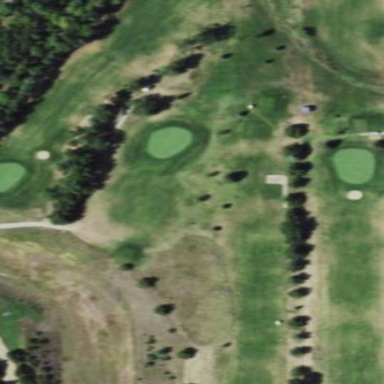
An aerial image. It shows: Rough area in golf course.